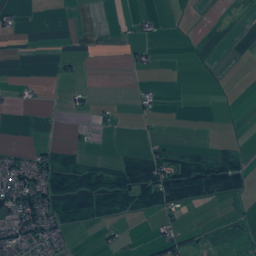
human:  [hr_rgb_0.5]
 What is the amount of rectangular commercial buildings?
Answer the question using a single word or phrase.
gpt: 15

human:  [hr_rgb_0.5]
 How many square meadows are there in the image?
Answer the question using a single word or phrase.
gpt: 0

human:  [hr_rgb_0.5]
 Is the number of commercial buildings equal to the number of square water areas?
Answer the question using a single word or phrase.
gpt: no

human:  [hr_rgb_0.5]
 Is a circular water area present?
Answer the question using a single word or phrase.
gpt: no

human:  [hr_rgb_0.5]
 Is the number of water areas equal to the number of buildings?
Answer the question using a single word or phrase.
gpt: no

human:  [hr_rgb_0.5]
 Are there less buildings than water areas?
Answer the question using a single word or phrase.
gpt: no

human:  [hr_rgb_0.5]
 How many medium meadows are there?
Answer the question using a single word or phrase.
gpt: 2

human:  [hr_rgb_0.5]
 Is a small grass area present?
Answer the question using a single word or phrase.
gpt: yes

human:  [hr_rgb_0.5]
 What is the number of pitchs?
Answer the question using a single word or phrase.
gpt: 6

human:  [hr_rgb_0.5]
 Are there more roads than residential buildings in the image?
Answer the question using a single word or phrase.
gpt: no

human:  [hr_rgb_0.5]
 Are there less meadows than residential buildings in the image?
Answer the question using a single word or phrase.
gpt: yes

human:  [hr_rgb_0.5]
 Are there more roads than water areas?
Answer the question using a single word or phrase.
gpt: yes

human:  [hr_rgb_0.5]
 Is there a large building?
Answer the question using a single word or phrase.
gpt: no

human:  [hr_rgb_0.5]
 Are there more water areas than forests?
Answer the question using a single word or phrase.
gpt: no

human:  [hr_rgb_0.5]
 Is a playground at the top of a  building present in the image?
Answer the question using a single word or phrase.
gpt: yes

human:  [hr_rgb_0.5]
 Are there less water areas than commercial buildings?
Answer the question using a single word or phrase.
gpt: no

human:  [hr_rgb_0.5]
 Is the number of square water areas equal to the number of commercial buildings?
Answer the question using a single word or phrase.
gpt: no

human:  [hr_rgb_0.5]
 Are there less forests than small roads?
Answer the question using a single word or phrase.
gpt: yes

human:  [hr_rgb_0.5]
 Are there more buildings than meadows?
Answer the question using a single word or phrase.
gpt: yes

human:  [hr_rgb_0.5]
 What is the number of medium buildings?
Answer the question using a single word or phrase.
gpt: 13

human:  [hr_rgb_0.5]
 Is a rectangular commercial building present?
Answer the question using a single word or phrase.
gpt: yes

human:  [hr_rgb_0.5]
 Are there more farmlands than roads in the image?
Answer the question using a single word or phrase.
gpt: no

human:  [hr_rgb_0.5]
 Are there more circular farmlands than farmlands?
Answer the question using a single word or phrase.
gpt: no

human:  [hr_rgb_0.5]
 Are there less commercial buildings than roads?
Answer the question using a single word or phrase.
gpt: yes

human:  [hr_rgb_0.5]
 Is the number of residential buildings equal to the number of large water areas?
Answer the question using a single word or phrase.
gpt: no

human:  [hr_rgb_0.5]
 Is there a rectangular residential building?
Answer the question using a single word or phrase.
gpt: yes

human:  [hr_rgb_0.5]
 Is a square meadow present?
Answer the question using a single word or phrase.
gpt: no

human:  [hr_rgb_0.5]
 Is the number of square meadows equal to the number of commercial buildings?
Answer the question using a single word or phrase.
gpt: no

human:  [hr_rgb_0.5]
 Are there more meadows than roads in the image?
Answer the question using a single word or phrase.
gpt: no

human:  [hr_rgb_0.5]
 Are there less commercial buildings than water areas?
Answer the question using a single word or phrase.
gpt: yes

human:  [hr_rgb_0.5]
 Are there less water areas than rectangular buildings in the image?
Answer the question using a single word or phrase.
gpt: yes

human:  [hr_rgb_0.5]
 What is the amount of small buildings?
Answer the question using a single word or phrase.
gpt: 1627

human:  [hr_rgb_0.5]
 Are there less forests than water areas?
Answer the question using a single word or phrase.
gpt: no

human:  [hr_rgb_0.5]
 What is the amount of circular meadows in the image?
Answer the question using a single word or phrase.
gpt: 0

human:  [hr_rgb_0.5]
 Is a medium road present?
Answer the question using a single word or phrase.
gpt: no

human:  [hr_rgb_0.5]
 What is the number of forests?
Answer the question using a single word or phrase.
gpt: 43